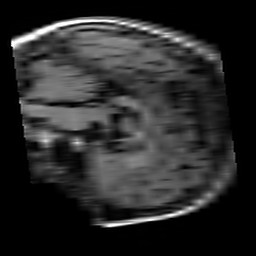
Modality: T1w
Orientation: sagittal
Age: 21
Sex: female
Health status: healthy
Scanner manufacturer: siemens
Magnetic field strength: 3 T
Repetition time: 4.1 s
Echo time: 0.0085 s